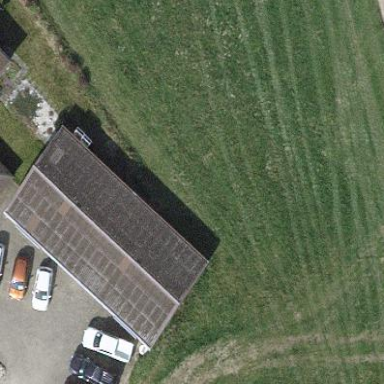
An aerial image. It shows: Building with gabled roof.